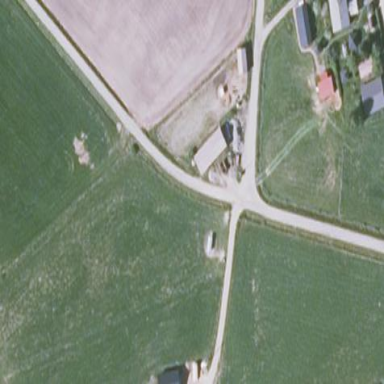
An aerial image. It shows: Farmyard area.